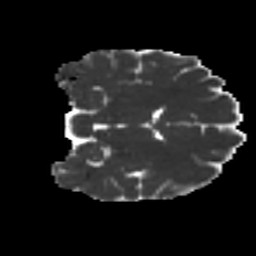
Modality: MD
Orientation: coronal
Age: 33
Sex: female
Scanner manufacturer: ge
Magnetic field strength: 3 T
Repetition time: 7.8 s
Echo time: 0.0642 s